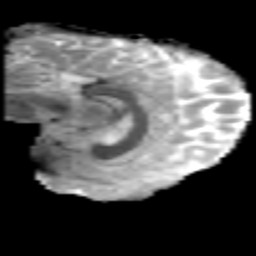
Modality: MD
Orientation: sagittal
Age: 32
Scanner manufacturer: philips
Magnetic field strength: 3 T
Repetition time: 8.6 s
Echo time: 0.127 s